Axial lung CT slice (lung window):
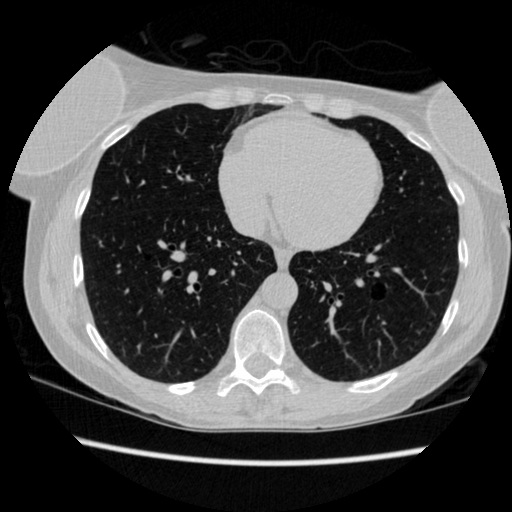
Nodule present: no